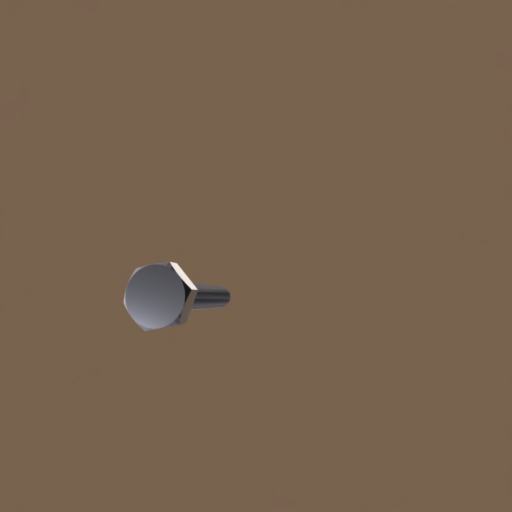
Label: bolt